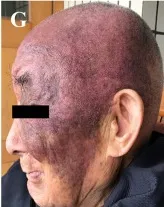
Effect of anlotinib on scalp and facial lesion changes over a course of 10 months treatment. Left side lateral view, and ,right side frontal view.
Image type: medical_photograph (skin_photograph)